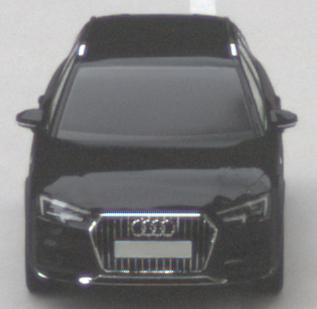
Make: Audi
Model: A4 Allroad 45 TFSI
Detailed model: A4 (B9) allroad
Model produced from: 2019/02
Model produced until: 2019/05
Doors: 5
Color: black
Road condition: dry road
Daytime: morning or afternoon
Contrast: low contrast